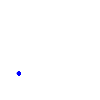
Particle: pion